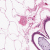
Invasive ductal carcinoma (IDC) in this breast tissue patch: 0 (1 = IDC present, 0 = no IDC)